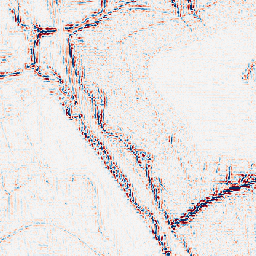
Category: wavelet
Decomposition family: wavelet_dwt
Decomposition parameters: wavelet: db2
level: 2
Upsampling method: regularized
Upsampling parameters: scale: 4
lambda_reg: 0.001
Upsampling scale: 4